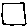
Label: square